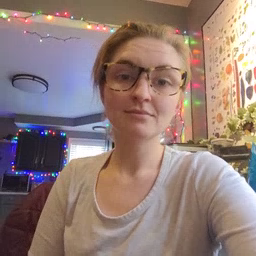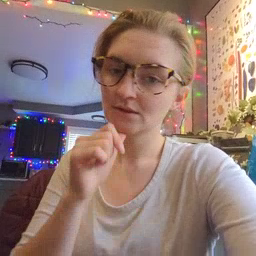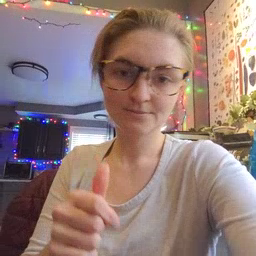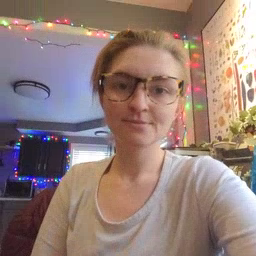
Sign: not